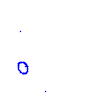
Particle: proton